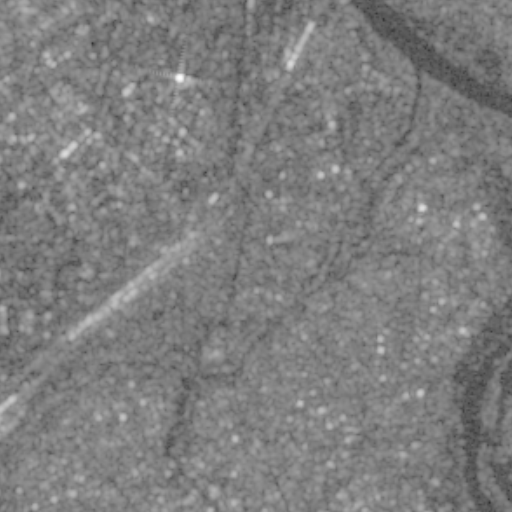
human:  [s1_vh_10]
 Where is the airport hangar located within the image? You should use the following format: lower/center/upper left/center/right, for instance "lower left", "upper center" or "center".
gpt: The airport hangar is located in the center left of the image.
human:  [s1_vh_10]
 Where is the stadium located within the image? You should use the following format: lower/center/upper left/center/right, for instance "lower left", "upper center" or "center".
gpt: The stadium is located in the upper left of the image.
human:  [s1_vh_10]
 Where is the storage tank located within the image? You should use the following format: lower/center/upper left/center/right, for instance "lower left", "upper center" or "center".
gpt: The storage tank is located in the center left of the image.
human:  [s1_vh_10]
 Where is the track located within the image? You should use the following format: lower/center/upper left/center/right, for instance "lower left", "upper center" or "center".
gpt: There is no track in the image.

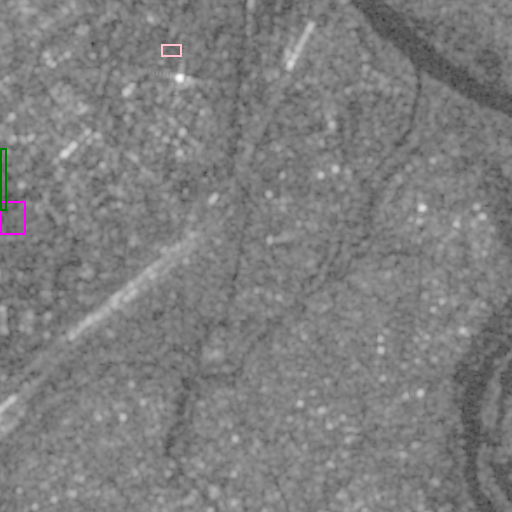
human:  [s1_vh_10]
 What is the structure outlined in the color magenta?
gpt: The structure outlined in magenta is a park.
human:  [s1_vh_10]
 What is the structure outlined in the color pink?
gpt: The structure outlined in pink is a parking lot.
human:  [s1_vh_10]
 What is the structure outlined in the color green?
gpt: The structure outlined in green is a stadium.
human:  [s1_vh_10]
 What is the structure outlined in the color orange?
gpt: There is no orange outline.